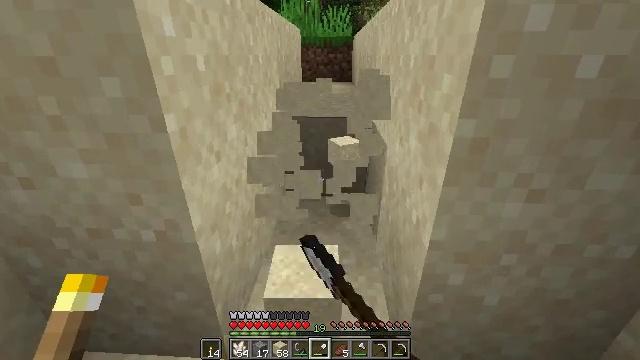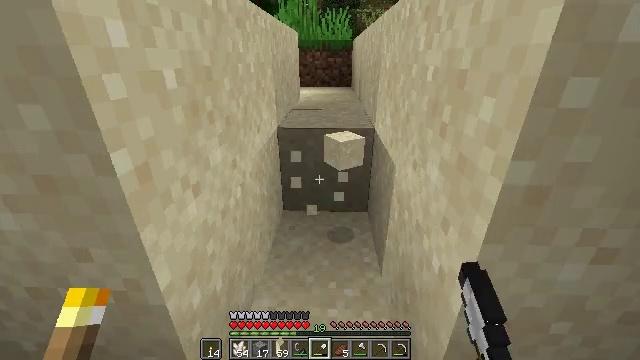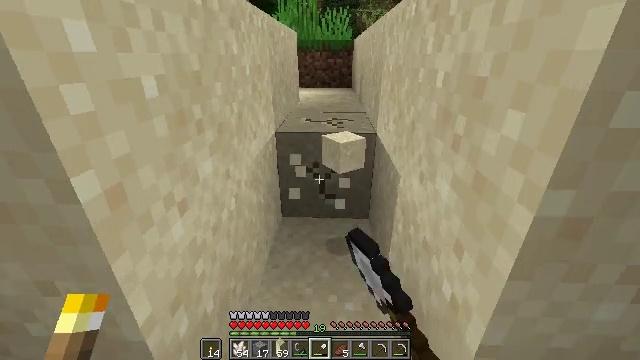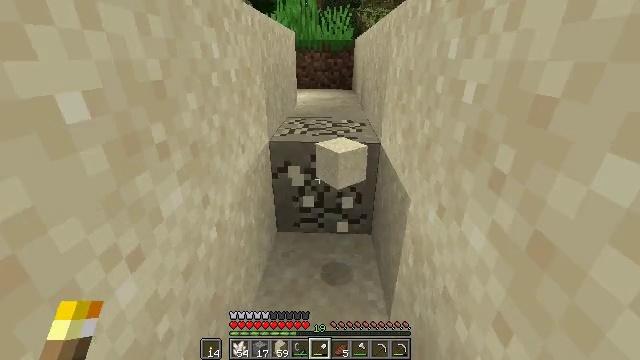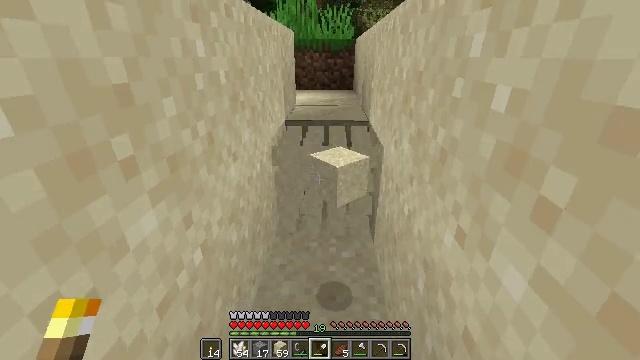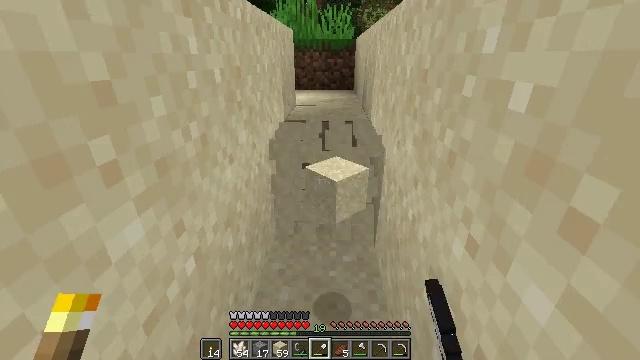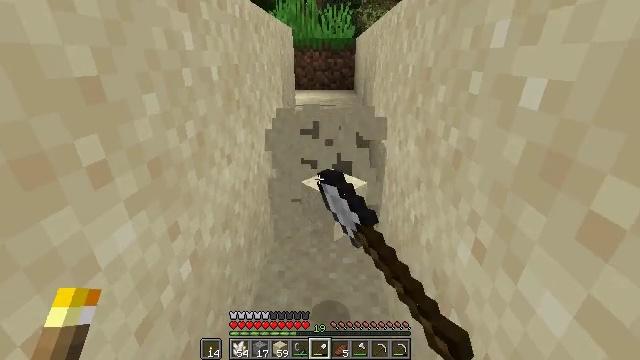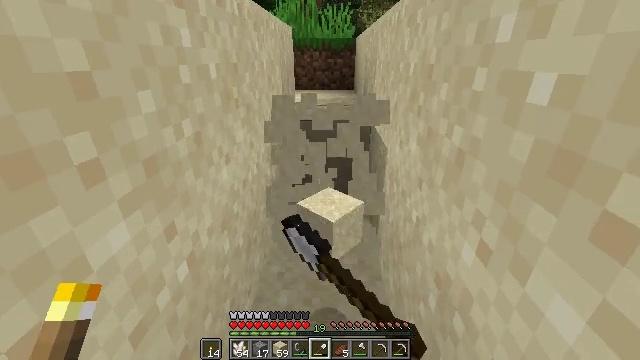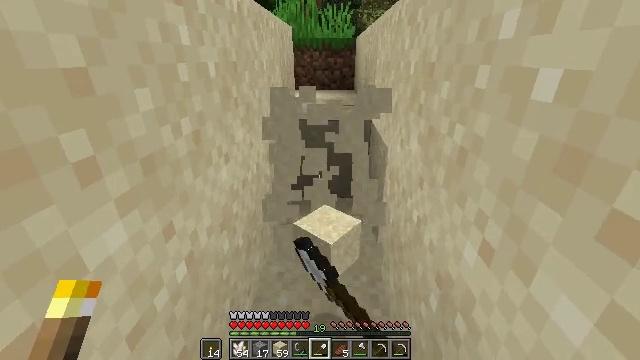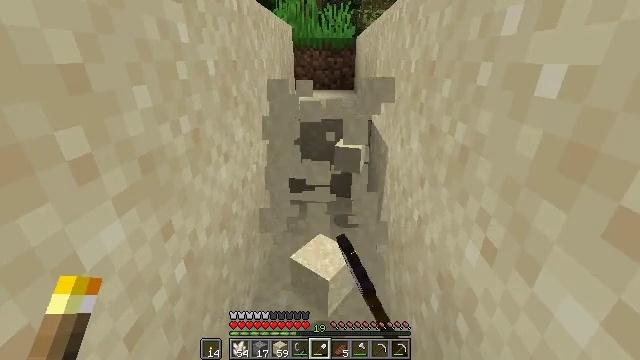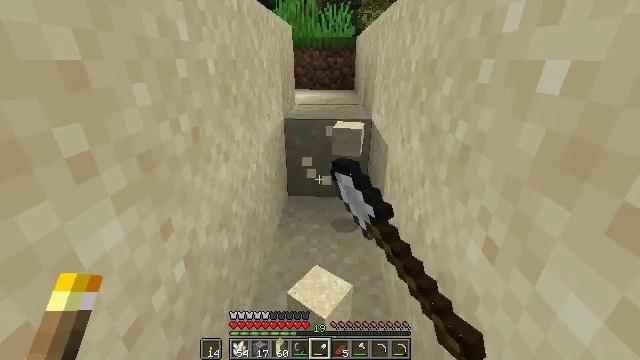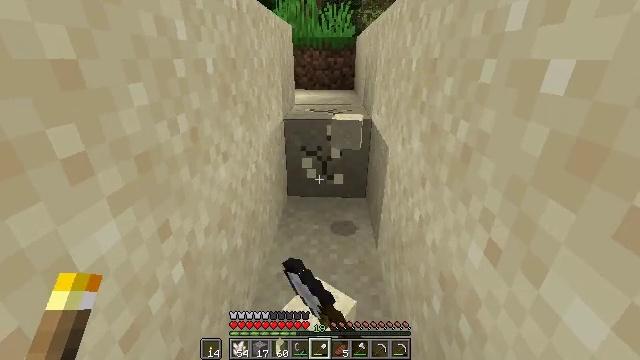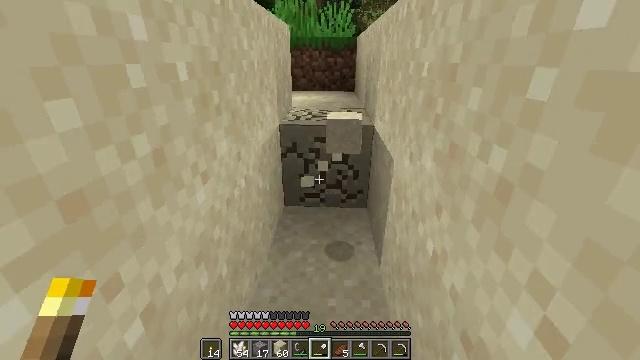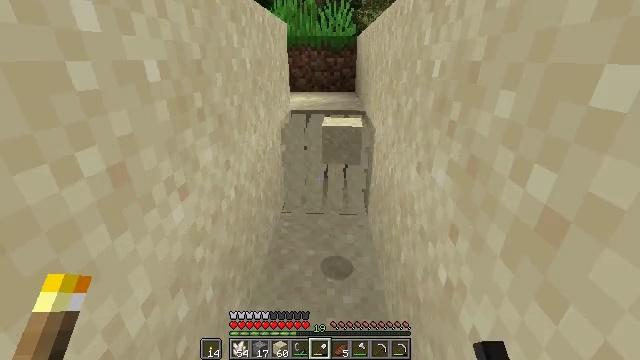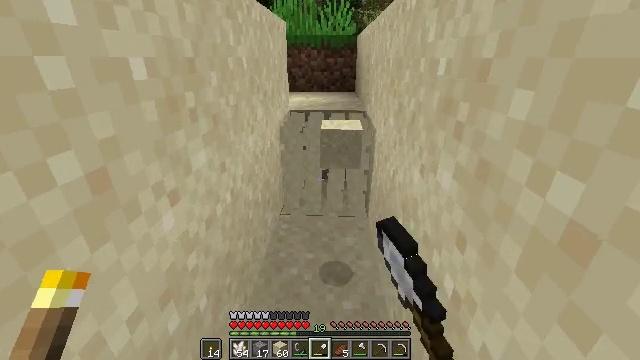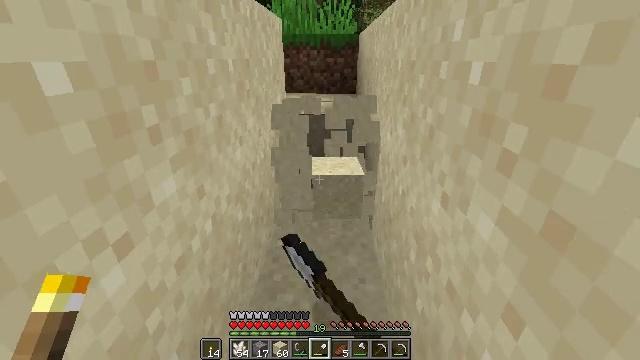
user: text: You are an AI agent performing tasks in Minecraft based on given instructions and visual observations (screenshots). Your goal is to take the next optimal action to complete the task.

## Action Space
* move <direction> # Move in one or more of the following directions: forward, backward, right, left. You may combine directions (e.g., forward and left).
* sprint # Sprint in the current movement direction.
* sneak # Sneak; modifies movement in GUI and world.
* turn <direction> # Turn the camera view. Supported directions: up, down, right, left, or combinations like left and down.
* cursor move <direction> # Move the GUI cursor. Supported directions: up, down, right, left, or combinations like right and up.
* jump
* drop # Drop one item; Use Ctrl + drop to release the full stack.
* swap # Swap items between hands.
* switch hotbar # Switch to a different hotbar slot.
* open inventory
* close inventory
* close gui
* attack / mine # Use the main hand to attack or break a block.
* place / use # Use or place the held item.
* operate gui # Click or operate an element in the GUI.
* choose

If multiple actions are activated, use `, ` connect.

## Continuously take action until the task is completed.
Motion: motion action
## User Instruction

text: Collect sand to make glass.
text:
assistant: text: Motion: move forward, attack / mine
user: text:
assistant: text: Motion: move forward, attack / mine
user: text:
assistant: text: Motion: move forward, attack / mine
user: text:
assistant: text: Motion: attack / mine
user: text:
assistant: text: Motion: attack / mine
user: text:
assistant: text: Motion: attack / mine
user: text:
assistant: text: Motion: attack / mine
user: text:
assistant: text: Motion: attack / mine
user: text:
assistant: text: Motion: attack / mine
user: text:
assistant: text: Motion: attack / mine
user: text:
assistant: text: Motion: move forward, attack / mine
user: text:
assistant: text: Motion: move forward, attack / mine
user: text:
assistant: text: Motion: move forward, attack / mine
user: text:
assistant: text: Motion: move forward, attack / mine
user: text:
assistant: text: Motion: attack / mine
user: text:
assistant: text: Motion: attack / mine
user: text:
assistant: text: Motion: attack / mine
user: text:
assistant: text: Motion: attack / mine
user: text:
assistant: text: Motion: attack / mine
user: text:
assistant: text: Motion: move forward, attack / mine
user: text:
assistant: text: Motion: move forward, attack / mine
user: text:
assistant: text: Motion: move forward, attack / mine
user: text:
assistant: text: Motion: move forward, attack / mine
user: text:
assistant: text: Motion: move forward, attack / mine
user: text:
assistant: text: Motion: attack / mine
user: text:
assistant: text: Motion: attack / mine
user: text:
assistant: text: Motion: attack / mine
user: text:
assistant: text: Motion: attack / mine
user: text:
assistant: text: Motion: move forward, attack / mine
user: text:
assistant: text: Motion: move forward, attack / mine